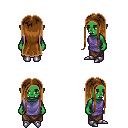
a pixel art fantasy rpg character, female body template, orc, green skin, chain tabard jacket, robe skirt, brown extra-long hairstyle, metal boots, four views (front, back, left, right), 2x2 character sprite sheet, small pixel art, hard edges, no anti-aliasing